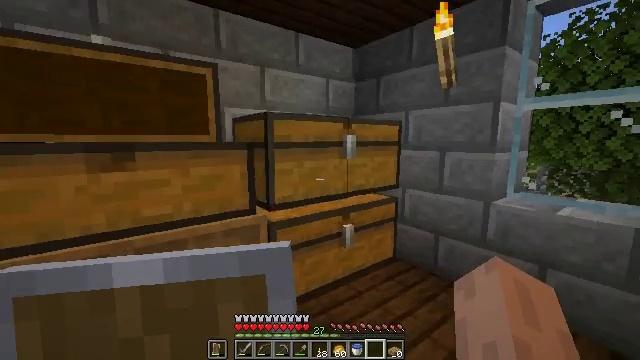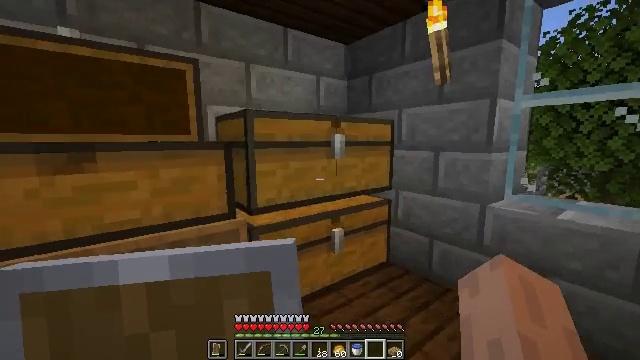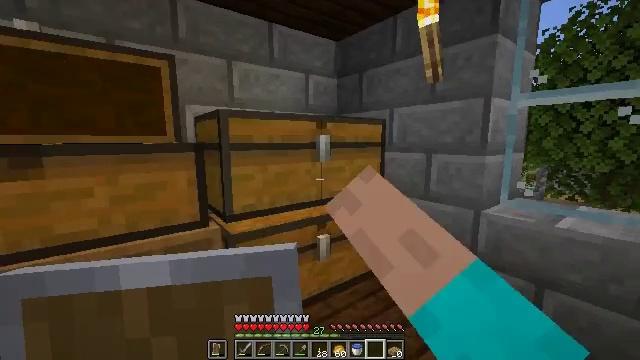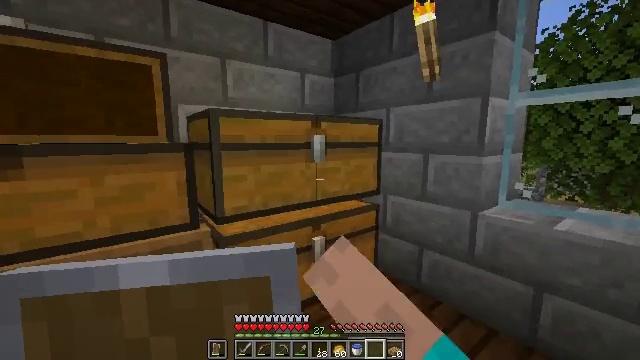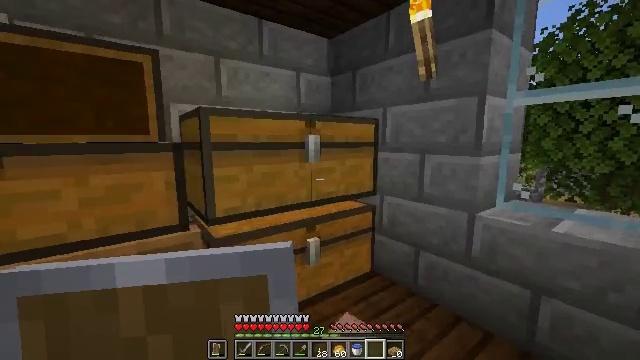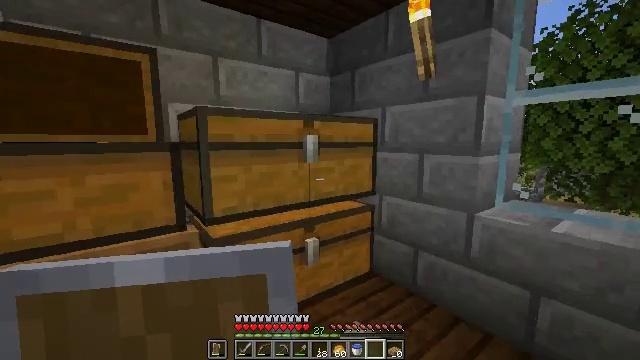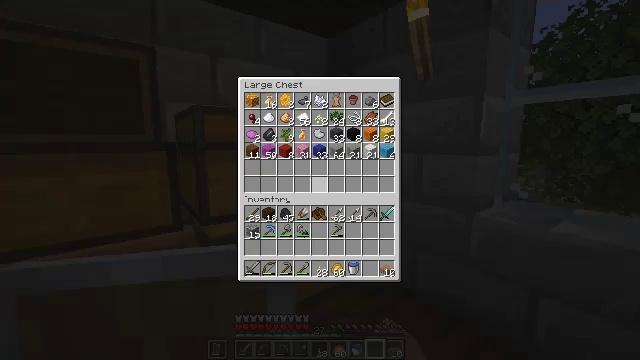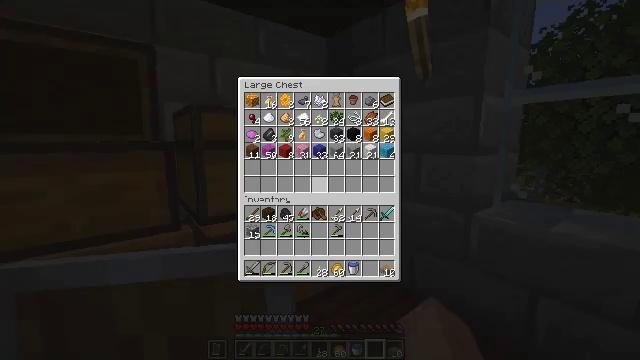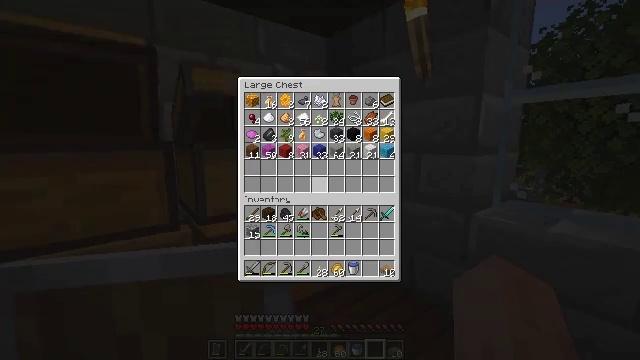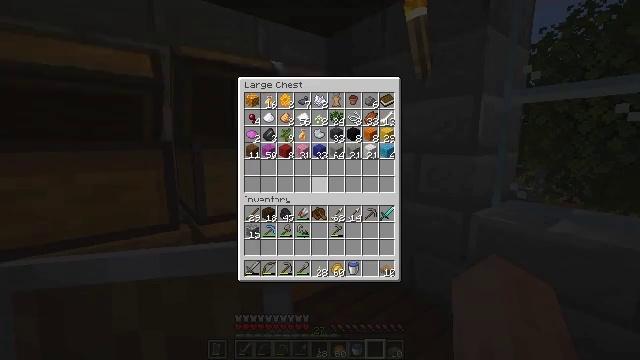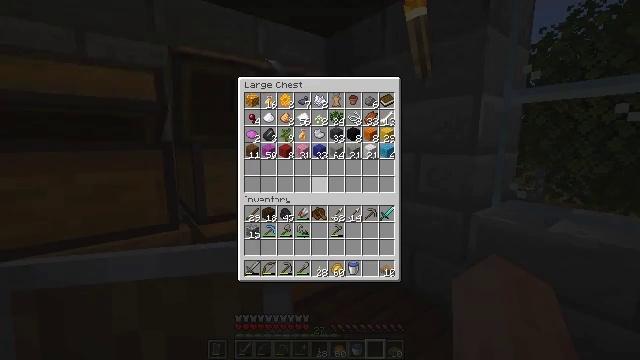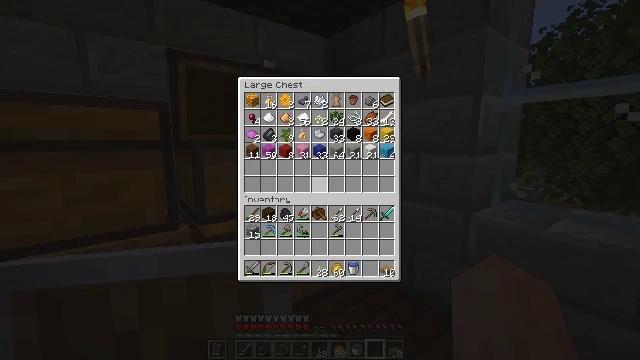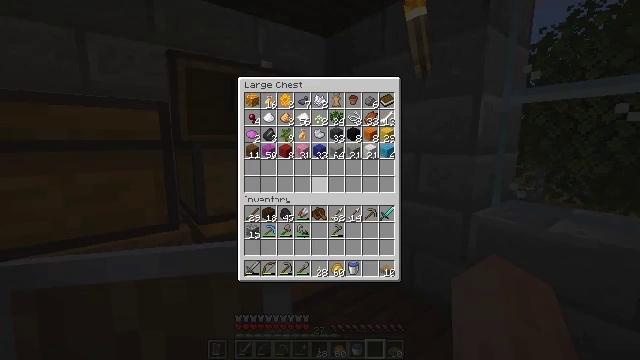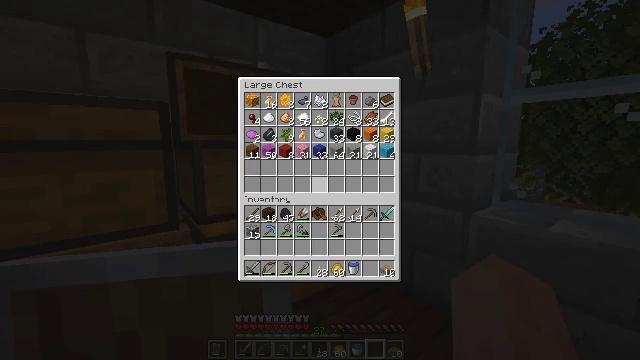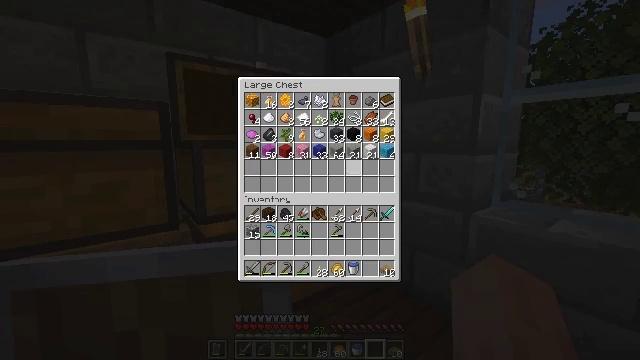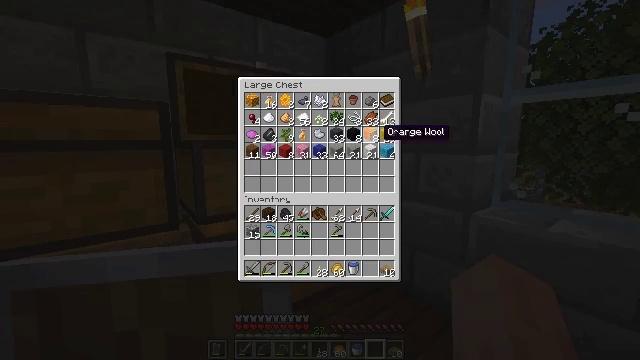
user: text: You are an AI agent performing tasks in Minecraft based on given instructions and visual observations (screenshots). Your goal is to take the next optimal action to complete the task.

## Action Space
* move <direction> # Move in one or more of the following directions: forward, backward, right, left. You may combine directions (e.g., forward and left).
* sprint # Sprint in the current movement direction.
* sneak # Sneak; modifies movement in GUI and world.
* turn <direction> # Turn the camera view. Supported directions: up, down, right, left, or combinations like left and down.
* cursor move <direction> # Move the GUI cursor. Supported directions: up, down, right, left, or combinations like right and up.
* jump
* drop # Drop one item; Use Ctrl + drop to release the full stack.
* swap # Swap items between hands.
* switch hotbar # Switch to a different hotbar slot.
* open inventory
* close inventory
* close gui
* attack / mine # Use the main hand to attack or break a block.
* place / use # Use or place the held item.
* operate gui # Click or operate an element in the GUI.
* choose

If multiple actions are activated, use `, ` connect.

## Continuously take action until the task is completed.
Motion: motion action
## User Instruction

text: Prepare a glass bottle using the crafting table.
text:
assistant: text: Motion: move forward and move right, use / place
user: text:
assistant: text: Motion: use / place
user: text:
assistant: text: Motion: no_op
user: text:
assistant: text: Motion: no_op
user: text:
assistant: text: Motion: no_op
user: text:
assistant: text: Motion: no_op
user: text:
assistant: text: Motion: no_op
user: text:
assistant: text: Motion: no_op
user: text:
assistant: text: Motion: no_op
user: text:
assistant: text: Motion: no_op
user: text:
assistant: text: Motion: no_op
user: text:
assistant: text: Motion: no_op
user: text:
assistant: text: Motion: no_op
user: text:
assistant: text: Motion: turn right and up
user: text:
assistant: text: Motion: sneak, turn right and up
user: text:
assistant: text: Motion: sneak, turn up
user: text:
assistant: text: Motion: sneak, turn right and up
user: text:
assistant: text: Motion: sneak, turn up
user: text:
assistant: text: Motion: sneak
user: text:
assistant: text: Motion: sneak, attack / mine
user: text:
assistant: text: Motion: sneak, attack / mine
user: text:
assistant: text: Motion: sneak
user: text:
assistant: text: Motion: sneak
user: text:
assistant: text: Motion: sneak
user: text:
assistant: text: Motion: sneak
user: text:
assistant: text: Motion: no_op
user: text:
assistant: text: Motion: no_op
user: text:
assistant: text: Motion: no_op
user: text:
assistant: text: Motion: no_op
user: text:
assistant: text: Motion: no_op